The plot is a Hilbert-envelope spectrum of a rotating bearing's acceleration signal, annotated with the bearing's characteristic defect frequencies. Classify the bearing condition as one of: normal, inner_race, outer_race, ball.
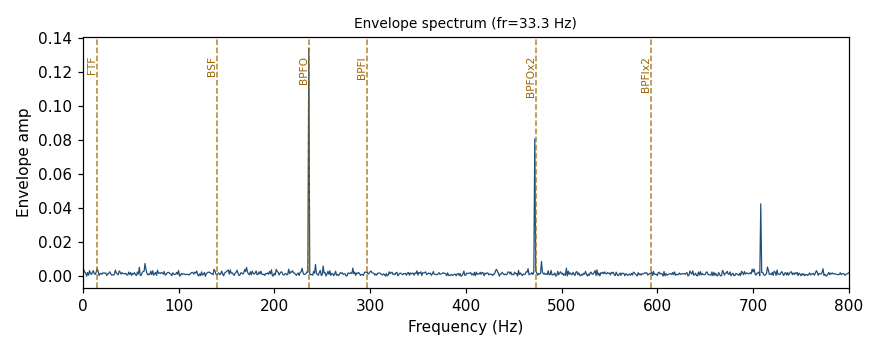
Answer: outer_race